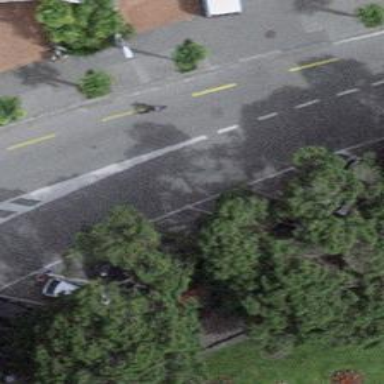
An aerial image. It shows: Residential road with asphalt surface and designated cycle lane on the left.